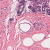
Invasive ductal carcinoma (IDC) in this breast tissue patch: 0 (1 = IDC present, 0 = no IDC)